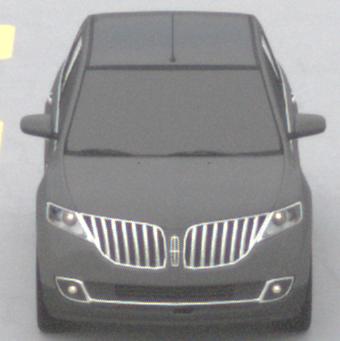
Make: Lincoln
Model: MKX
Detailed model: Gen. 1 CD3
Model produced from: 2010
Model produced until: 2015
Doors: 5
Color: gray
Road condition: dry road
Daytime: midday
Contrast: low contrast